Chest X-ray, AP view. Patient: 69 years old, sex M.
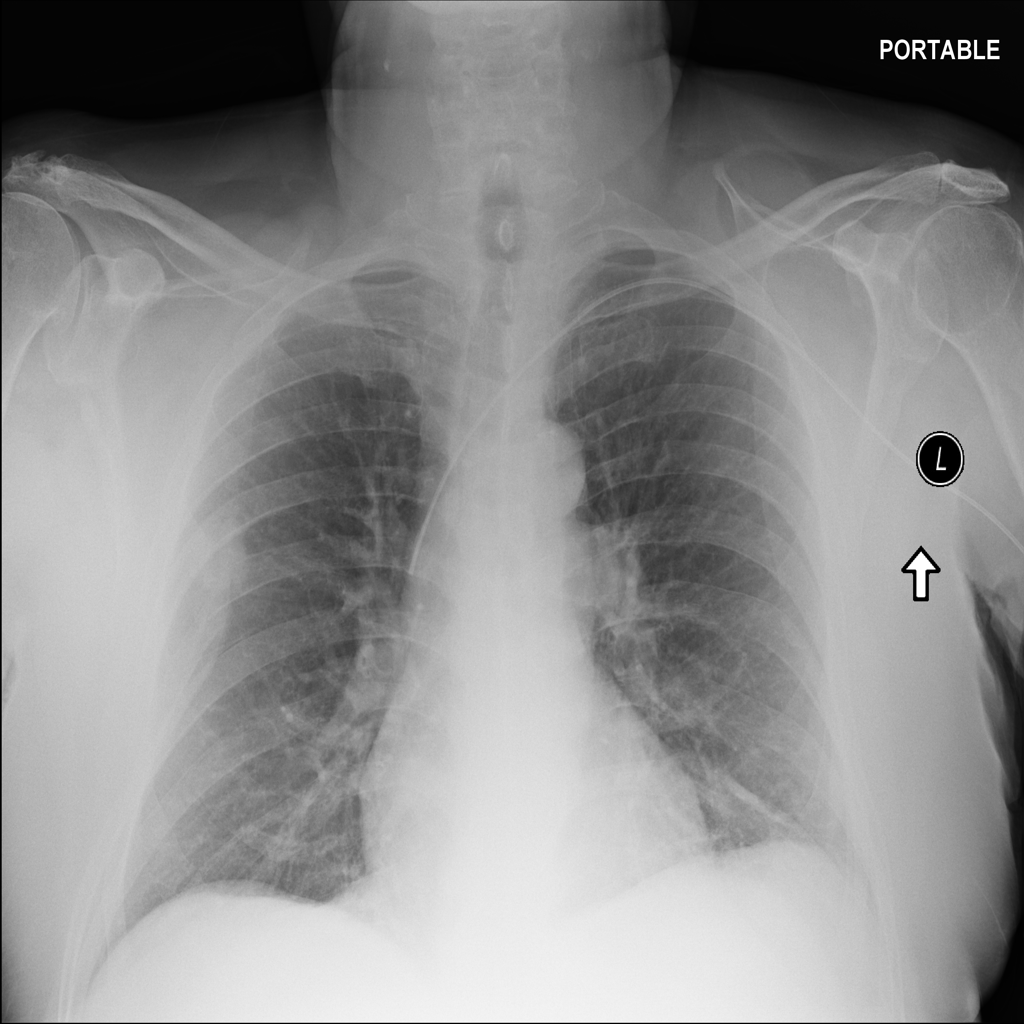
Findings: Nodule, Pleural_Thickening